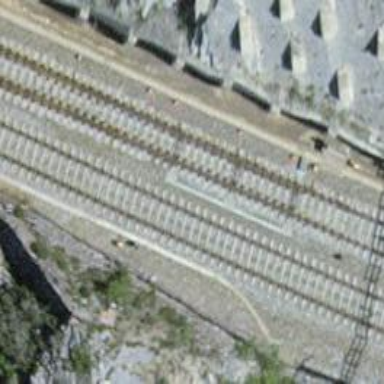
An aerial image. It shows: Railway switch.